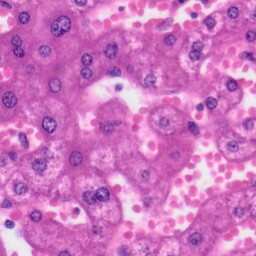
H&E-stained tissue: Liver